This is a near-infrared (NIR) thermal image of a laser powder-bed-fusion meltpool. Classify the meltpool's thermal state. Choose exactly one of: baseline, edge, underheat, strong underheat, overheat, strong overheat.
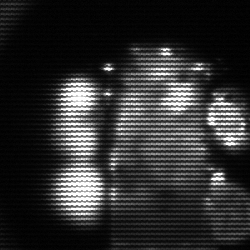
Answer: strong underheat